Question: How can I completely change the color of my preferenceActivity background? Please see my screenshot. On a tablet there is sort of a white border around the window background and listview background. I can't figure out how to change its color/drawable. I just need to make it transparent.
This is how I achieved the screenshot. This code is placed in the onCreate of the PreferenceActivity.
'''
this.getListView().setBackgroundDrawable(this.getResources().getDrawable(R.drawable.splash_bg));
this.getWindow().setBackgroundDrawable(this.getResources().getDrawable(R.drawable.splash_bg));
'''
Hopefully I will not have to get into any styles and I can just access it in code for simplicity's sake.

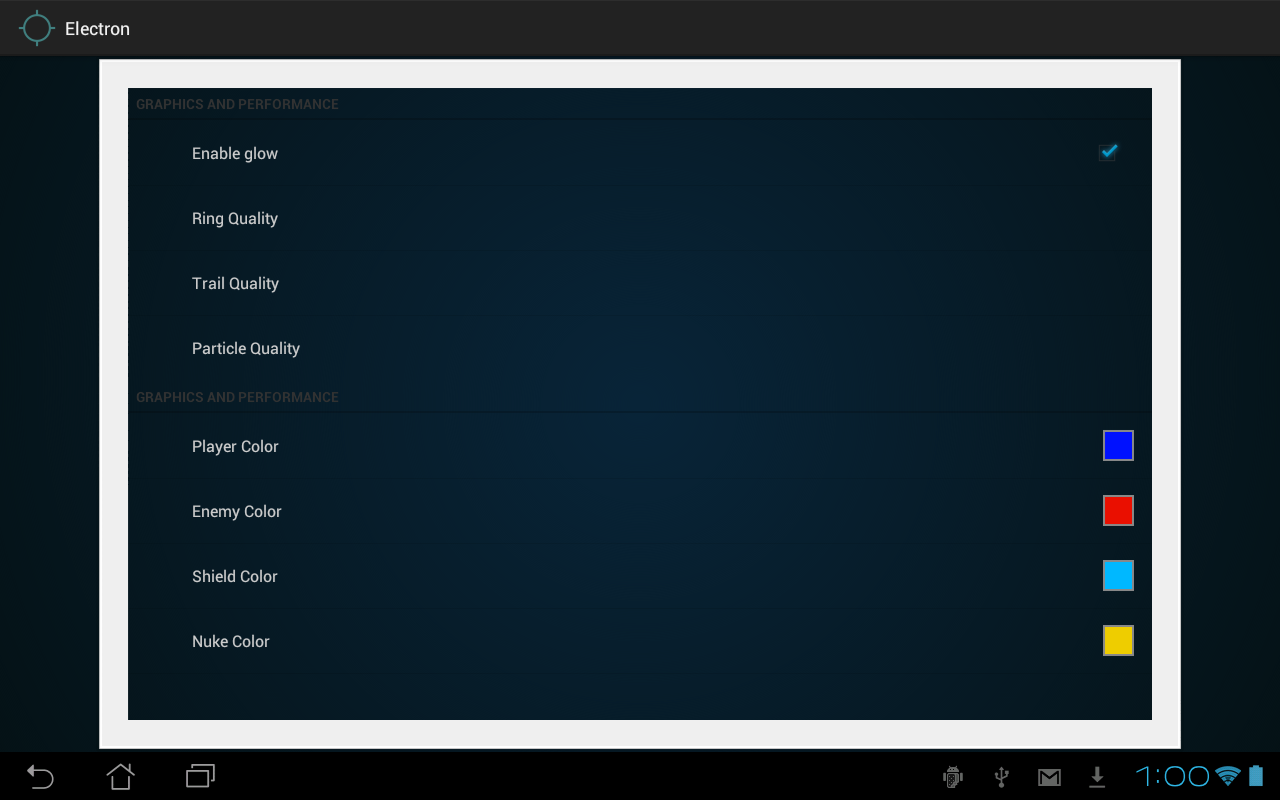
Answer: Okay so you need to set the layout to a custom one. The only requirement for the custom layout is to have a list view with id of android:id/list
Like this :
'''
<?xml version="1.0" encoding="utf-8"?>
<LinearLayout xmlns:android="http://schemas.android.com/apk/res/android"
android:layout_width="match_parent"
android:layout_height="wrap_content"
android:minHeight="?android:attr/listPreferredItemHeight"
android:gravity="center_vertical"
android:background="@drawable/DRAWABLE HERE"
>
<ListView android:layout_width="match_parent"
android:layout_height="match_parent"
android:id="@android:id/list"
android:layout_marginLeft="50dp"
android:layout_marginRight="50dp"
/>
</LinearLayout>
'''
Than in your onCreate of the PrefActivity:
'''
this.setContentView(R.layout.pref_act);
'''